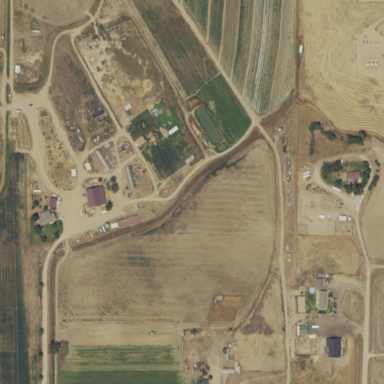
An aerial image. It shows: Farmyard area.